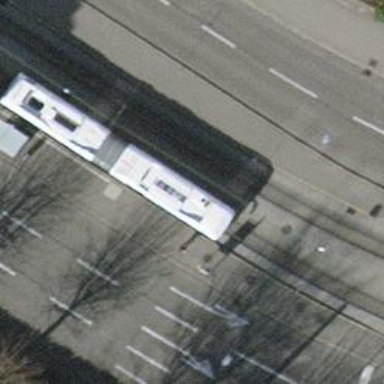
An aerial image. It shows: Tram stop with public transport stop position.